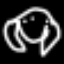
Label: frog